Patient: sex F, age 71
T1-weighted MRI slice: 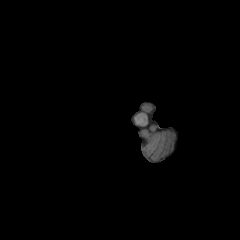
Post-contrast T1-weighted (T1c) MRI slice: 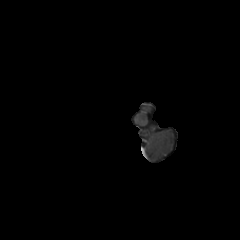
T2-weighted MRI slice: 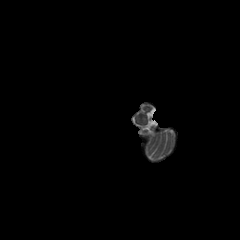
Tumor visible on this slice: no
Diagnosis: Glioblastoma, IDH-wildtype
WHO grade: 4